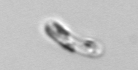
Label: Guinardia_striata